Group 1:
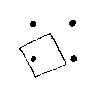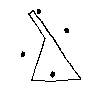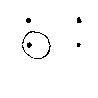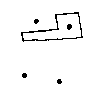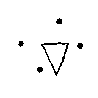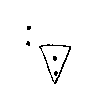
Group 2:
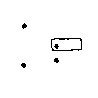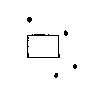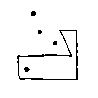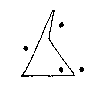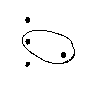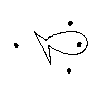
Rule separating the two groups: Dots are vertices of a parallelogram vs. dots are not vertices of a parallelogram.
Concepts: existence, imagined_entity, imagined_line_or_curve, length_line_or_curve
Author: Douglas R. Hofstadter